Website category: university
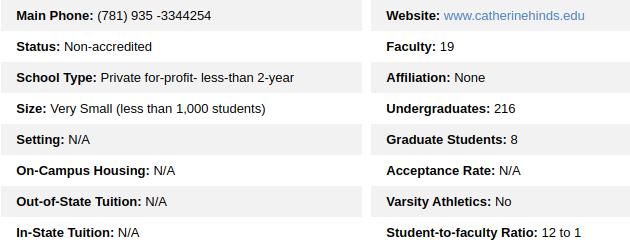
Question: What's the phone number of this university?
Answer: (781) 935 -3344254

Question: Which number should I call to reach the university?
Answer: (781) 935 -3344254

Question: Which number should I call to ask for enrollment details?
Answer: (781) 935 -3344254

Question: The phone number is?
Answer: (781) 935 -3344254

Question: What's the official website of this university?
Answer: www.catherinehinds.edu

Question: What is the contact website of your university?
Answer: www.catherinehinds.edu

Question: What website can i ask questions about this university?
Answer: www.catherinehinds.edu

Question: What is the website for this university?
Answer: www.catherinehinds.edu

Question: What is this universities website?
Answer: www.catherinehinds.edu

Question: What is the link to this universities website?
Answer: www.catherinehinds.edu

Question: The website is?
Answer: www.catherinehinds.edu

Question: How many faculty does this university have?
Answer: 19

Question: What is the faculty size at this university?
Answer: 19

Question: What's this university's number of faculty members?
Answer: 19

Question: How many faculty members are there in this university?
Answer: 19

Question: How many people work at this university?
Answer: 19

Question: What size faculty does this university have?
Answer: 19

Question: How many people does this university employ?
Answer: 19

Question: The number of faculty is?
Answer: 19

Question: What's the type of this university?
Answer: Private for-profit- less-than 2-year

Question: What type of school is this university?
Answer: Private for-profit- less-than 2-year

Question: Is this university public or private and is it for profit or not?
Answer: Private for-profit- less-than 2-year

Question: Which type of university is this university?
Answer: Private for-profit- less-than 2-year

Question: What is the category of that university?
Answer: Private for-profit- less-than 2-year

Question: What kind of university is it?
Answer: Private for-profit- less-than 2-year

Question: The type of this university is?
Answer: Private for-profit- less-than 2-year

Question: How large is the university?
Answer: Very Small (less than 1,000 students)

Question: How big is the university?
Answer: Very Small (less than 1,000 students)

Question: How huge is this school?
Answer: Very Small (less than 1,000 students)

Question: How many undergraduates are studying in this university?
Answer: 216

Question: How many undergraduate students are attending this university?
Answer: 216

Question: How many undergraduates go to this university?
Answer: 216

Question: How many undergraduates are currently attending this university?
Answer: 216

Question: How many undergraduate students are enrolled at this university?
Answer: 216

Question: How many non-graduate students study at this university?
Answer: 216

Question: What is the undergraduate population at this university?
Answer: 216

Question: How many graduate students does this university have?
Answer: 8

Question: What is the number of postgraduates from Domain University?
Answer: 8

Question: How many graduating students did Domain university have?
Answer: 8

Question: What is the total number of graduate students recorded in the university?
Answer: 8

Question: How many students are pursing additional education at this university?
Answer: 8

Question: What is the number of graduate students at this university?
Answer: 8

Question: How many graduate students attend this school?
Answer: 8

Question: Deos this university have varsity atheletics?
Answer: No

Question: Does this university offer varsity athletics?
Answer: No

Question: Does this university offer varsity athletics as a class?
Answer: No

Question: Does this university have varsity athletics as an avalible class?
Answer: No

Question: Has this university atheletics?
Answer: No

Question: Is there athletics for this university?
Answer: No

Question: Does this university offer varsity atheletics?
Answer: No

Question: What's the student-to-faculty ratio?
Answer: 12 to 1

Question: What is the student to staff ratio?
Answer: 12 to 1

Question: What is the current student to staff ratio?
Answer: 12 to 1

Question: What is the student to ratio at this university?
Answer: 12 to 1

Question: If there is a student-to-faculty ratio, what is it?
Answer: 12 to 1

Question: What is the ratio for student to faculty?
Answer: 12 to 1

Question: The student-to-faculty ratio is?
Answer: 12 to 1